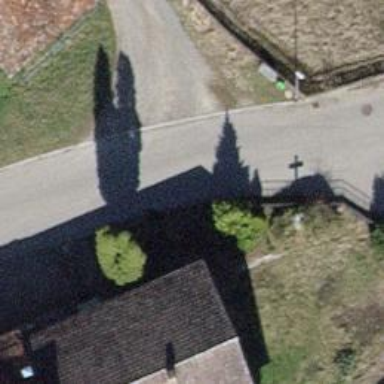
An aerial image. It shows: Wayside cross with historic significance.